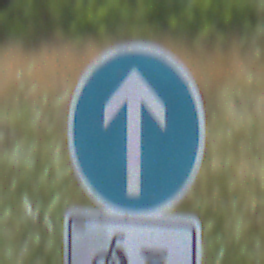
Verkehrszeichen: VorgeschriebeneFahrtrichtungGeradeaus
Zusatzzeichen unten: EinspurigeFahrzeugeFrei2
Umgebung: Outdoor, Nature
Tageszeit: Midday
Wetter: PartlyCloudy
Licht: Natural
Jahreszeit: NotSpecified
Kontrast: HighContrast